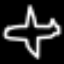
Label: airplane